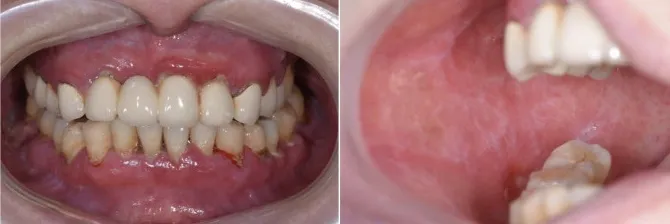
Changes of clinical features of this patient. Buccal mucosa. At Days 0, 30 and 50 are shown.
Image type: medical_photograph (oral_photograph)